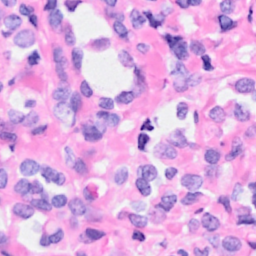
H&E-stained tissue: Breast